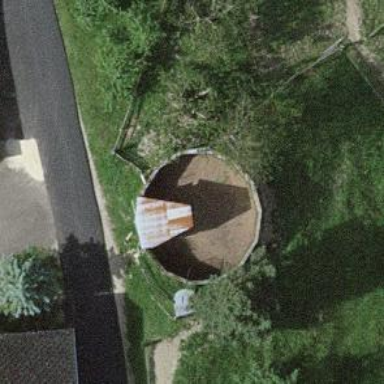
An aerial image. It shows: Building with storage tank.